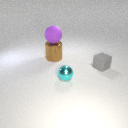
small gray rubber cube behind small cyan metal sphere